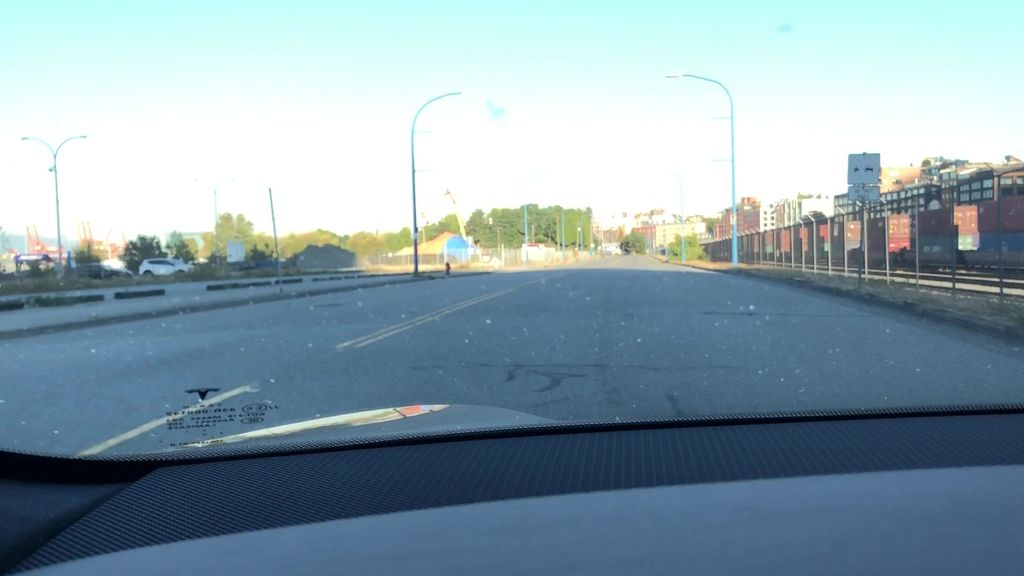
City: vancouver